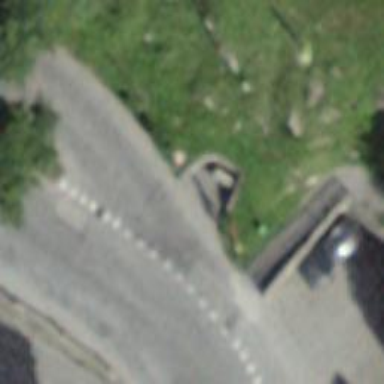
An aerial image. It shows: Road with "give way" sign.